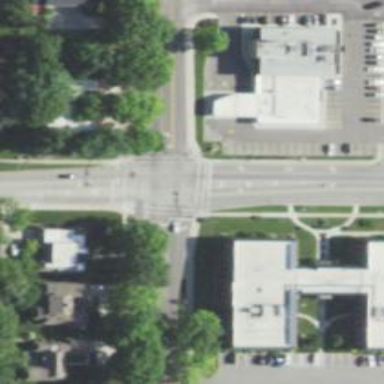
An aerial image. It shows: Solid stop line on the road.